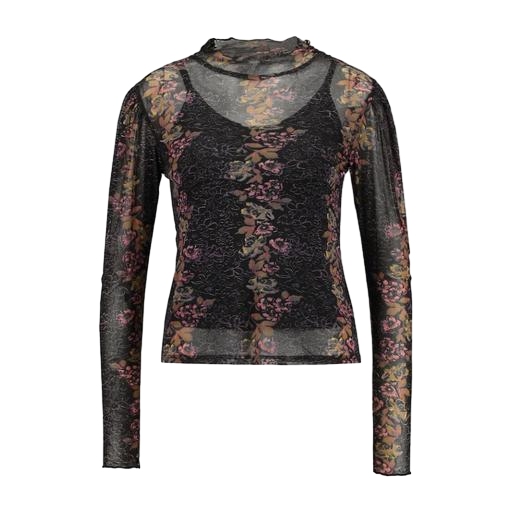
black petite printed mock-neck top only macy, multicolor floral-print t-shirt only macy, black floral print crop long-sleeve tee, white background